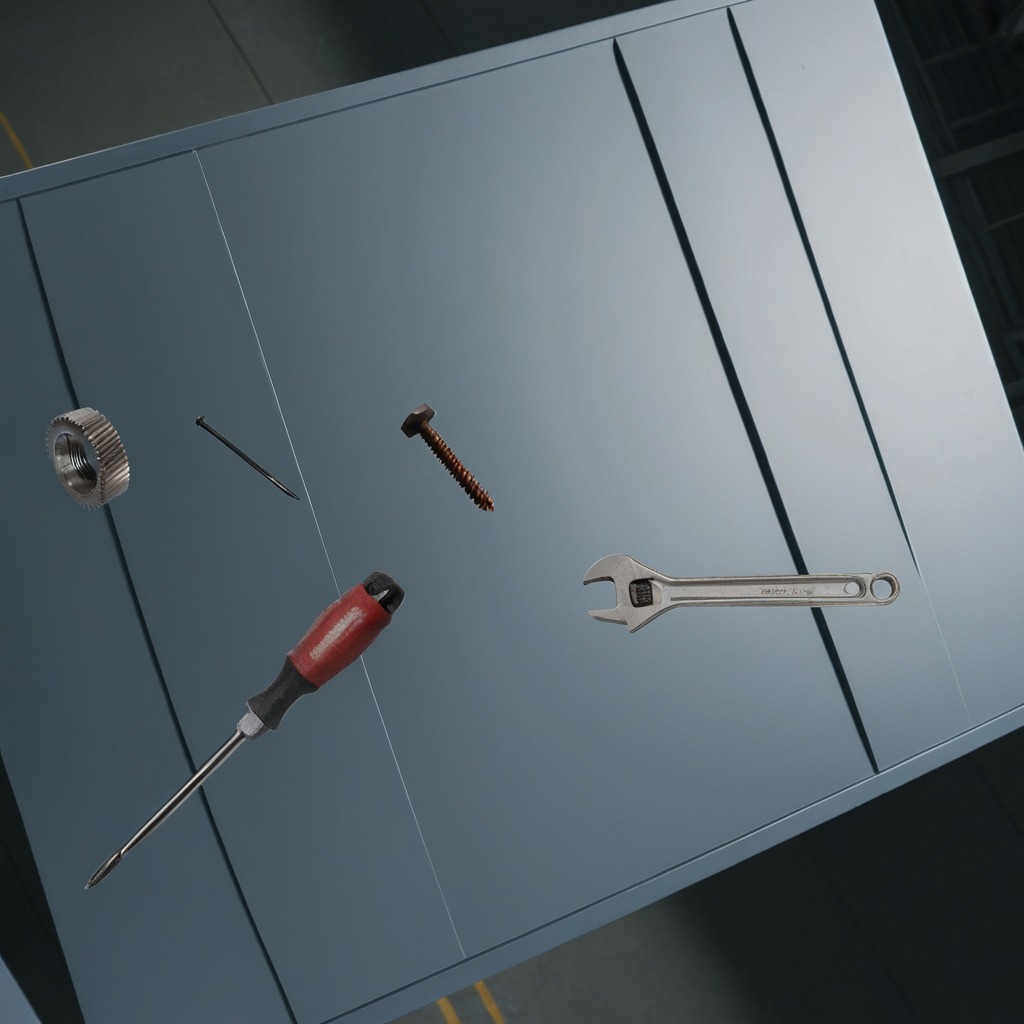
A gear with teeth, a screwdriver, a nail, and a wrench are lying on the toolbox surface.